Question: Having migrated to Win 8.1, I am now getting this message box when building an existing project.
I cannot workout how to get rid of this box as I dont need this feature. Where is the setting that is making this box appear?
On build I get this message box.
'''
Unable to connect to a database specified in the solution.
Do you want to modify this database connection properties?
'''

I have inspected the SLN and PROJ files and cannot see the cause. In the solution it happens for some projects and cannot see a pattern as to why two projects that are similar where one is and one is not showing the box on build.
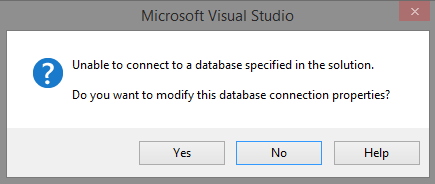
Answer: Edit the '{Projectname}.csproj.user' file.
Remove the xml element
'''
<DatabaseConnection></DatabaseConnection>
'''
Then either restart VS to reload the project.
Or
Unload and reload the project from within the VS IDE.
'csproj.user'